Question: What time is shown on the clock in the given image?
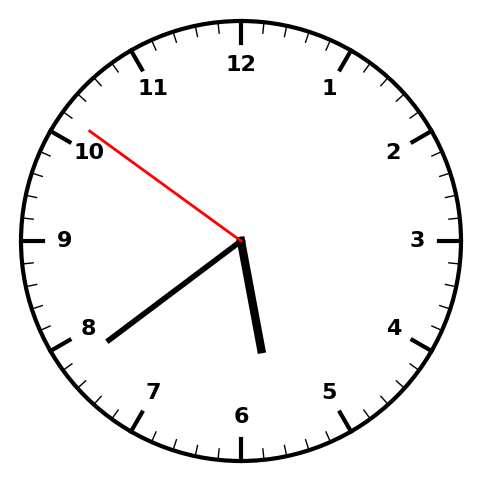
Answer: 05:38:51